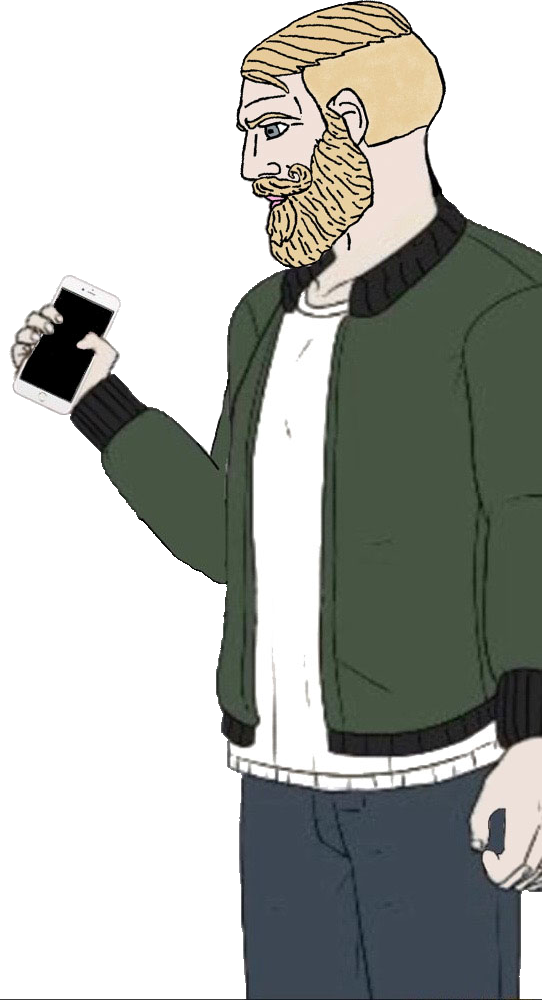
Label: 4_Yes_Chad